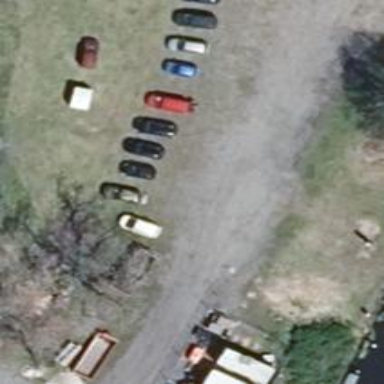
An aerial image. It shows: Parking area with unpaved surface.